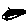
Label: bird